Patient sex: M
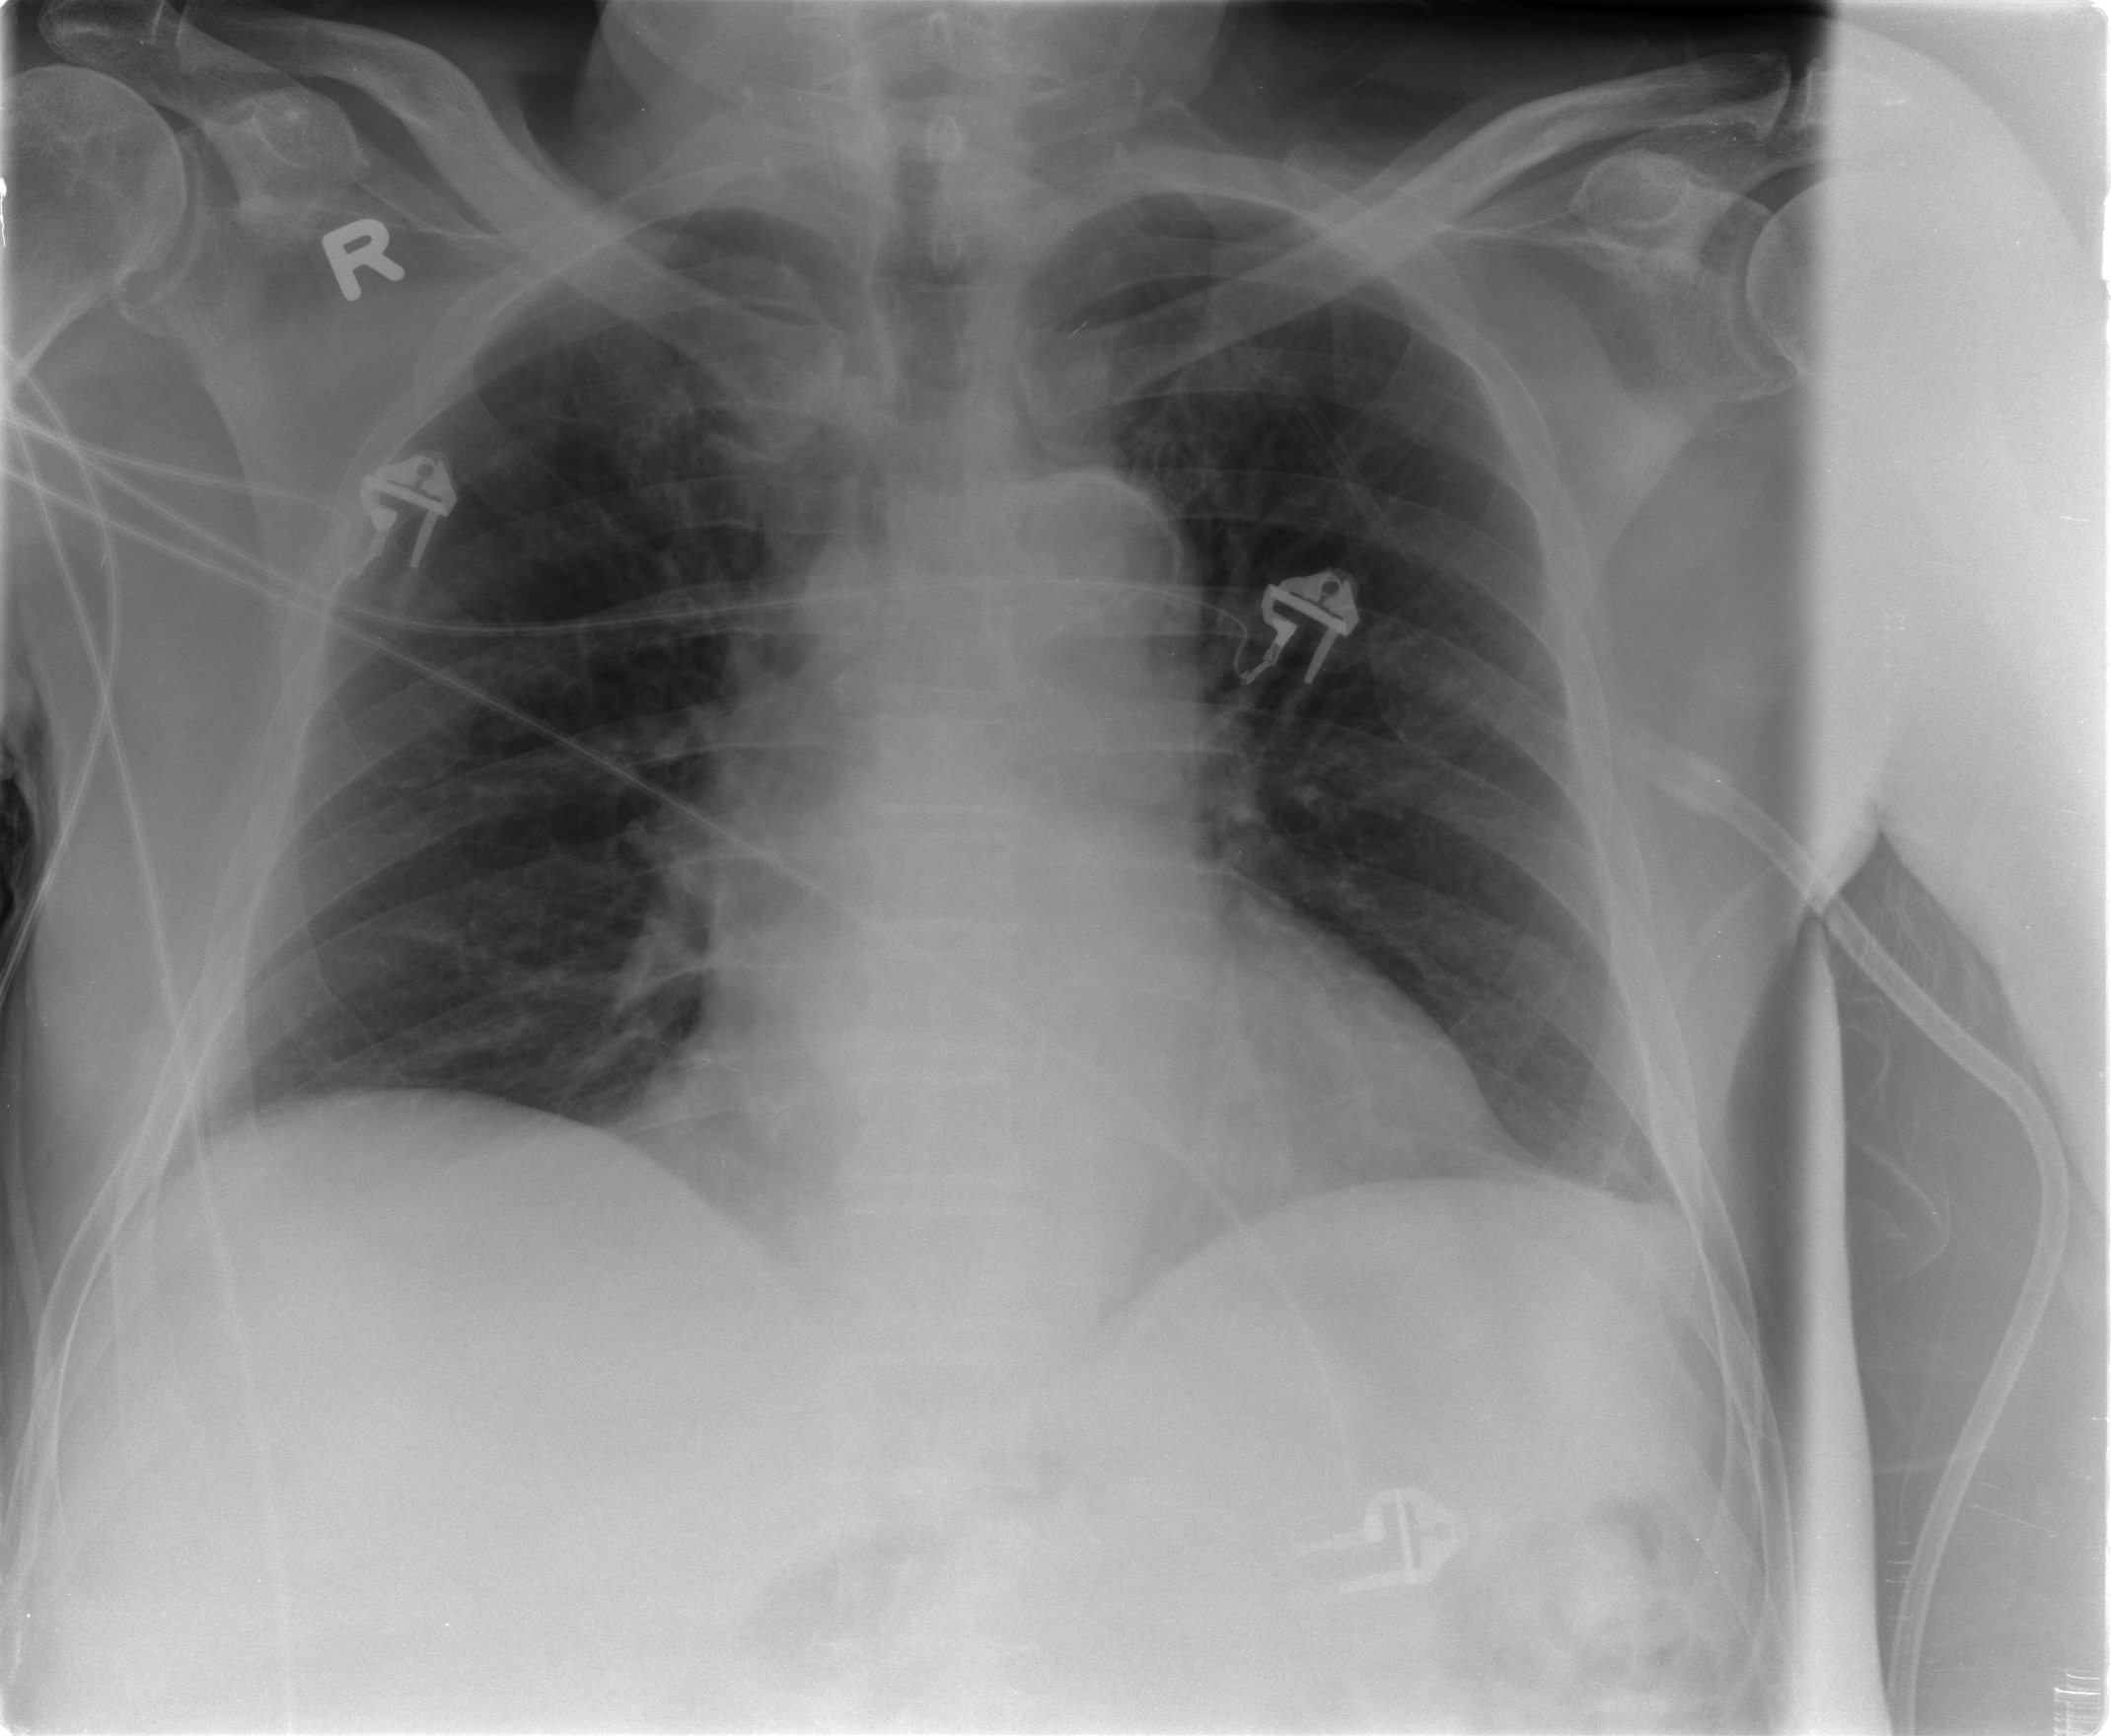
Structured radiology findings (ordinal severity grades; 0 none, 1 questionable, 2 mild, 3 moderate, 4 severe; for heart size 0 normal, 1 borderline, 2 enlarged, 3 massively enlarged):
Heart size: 0
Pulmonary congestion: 0
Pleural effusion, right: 0
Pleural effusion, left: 0
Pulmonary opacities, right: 0
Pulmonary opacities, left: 0
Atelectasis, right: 2
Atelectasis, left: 2